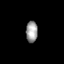
Tissue: skin
Cell type: Epithelial cells
Senescence score: 0.6839
Nuclear area (px): 241
Mean DAPI intensity: 158.452